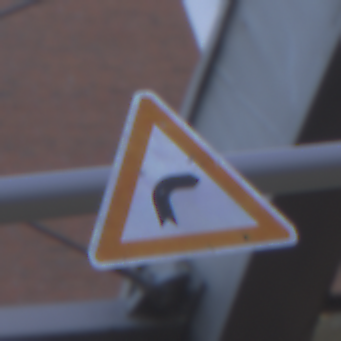
Verkehrszeichen: KurveRechts
Umgebung: Outdoor, Urban
Tageszeit: SunriseSunset
Wetter: Clear
Licht: Natural
Jahreszeit: NotSpecified
Kontrast: MediumContrast